Field crop: maize
Growth stage: 2
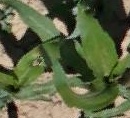
Species: maize